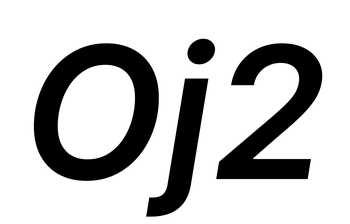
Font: Inter-Italic_SemiBold_Italic